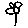
Label: flower